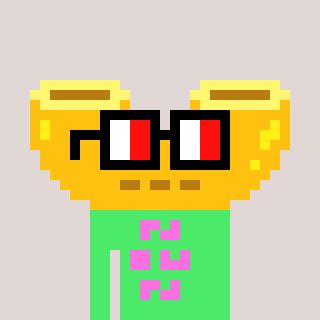
a pixel art character with square glasses with black frames and red eyes, a macaroni-shaped head and a teal-colored body on a warm background